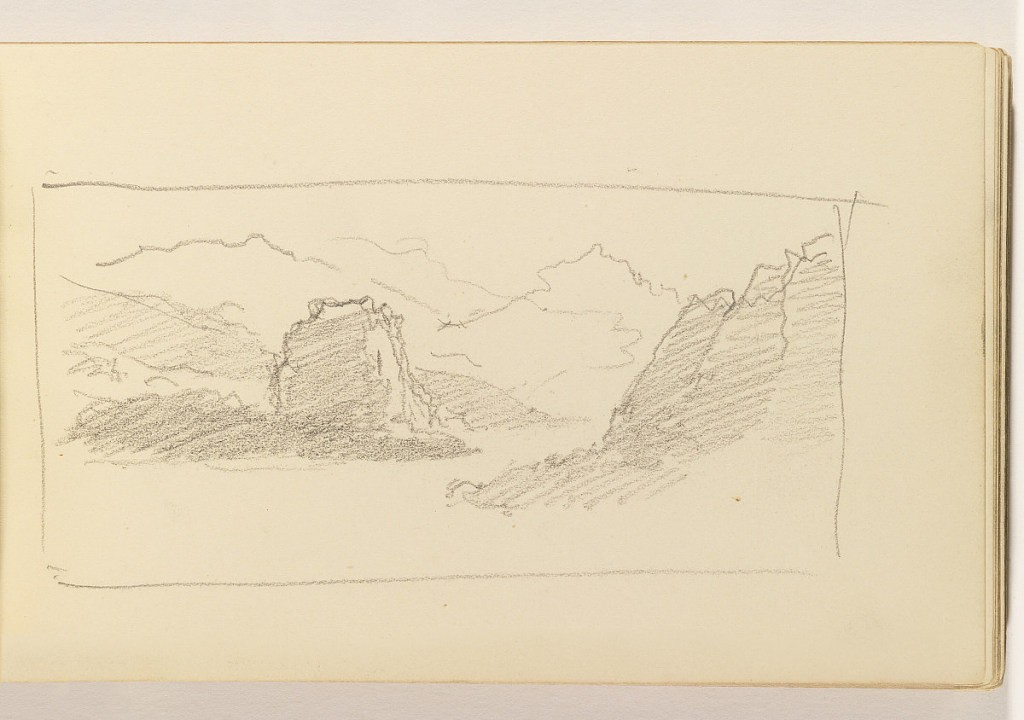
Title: Unfinished Sketch of Mountains or Cliffs
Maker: William Trost Richards, American, 1833–1905
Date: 1885–90
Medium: Graphite on cream wove paper, bound
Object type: Sketchbook folio
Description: Rough sketch of several rocks, either cliffs or mountains.